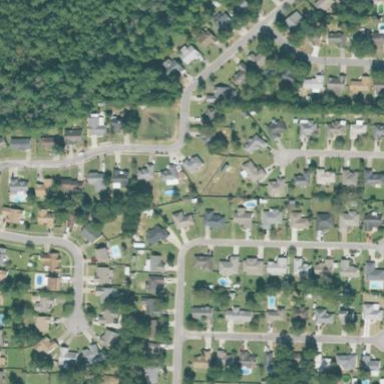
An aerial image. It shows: Single-family residential area.